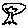
Label: tree